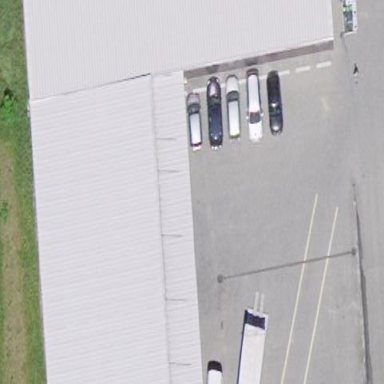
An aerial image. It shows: Industrial building.